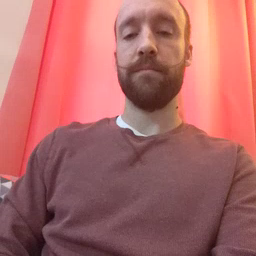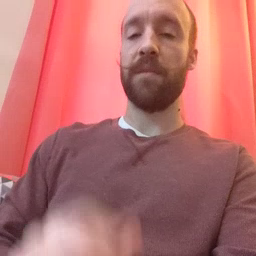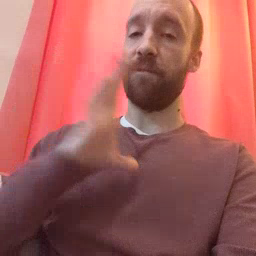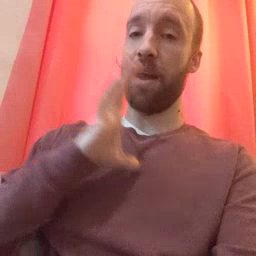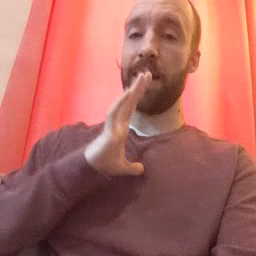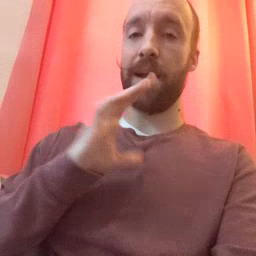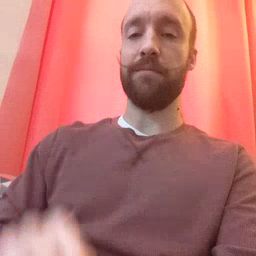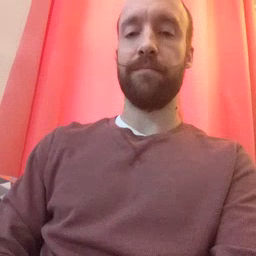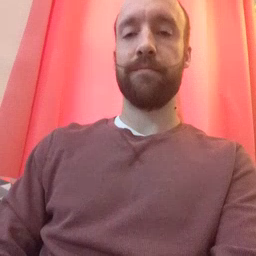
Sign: fine